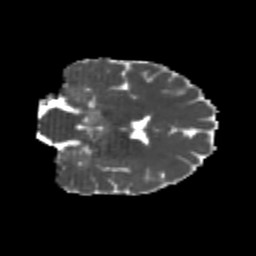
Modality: MD
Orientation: coronal
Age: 20
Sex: female
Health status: healthy
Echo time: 0.074 s